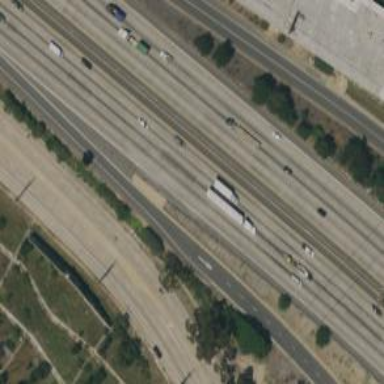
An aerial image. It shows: Motorway link.